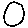
Label: circle